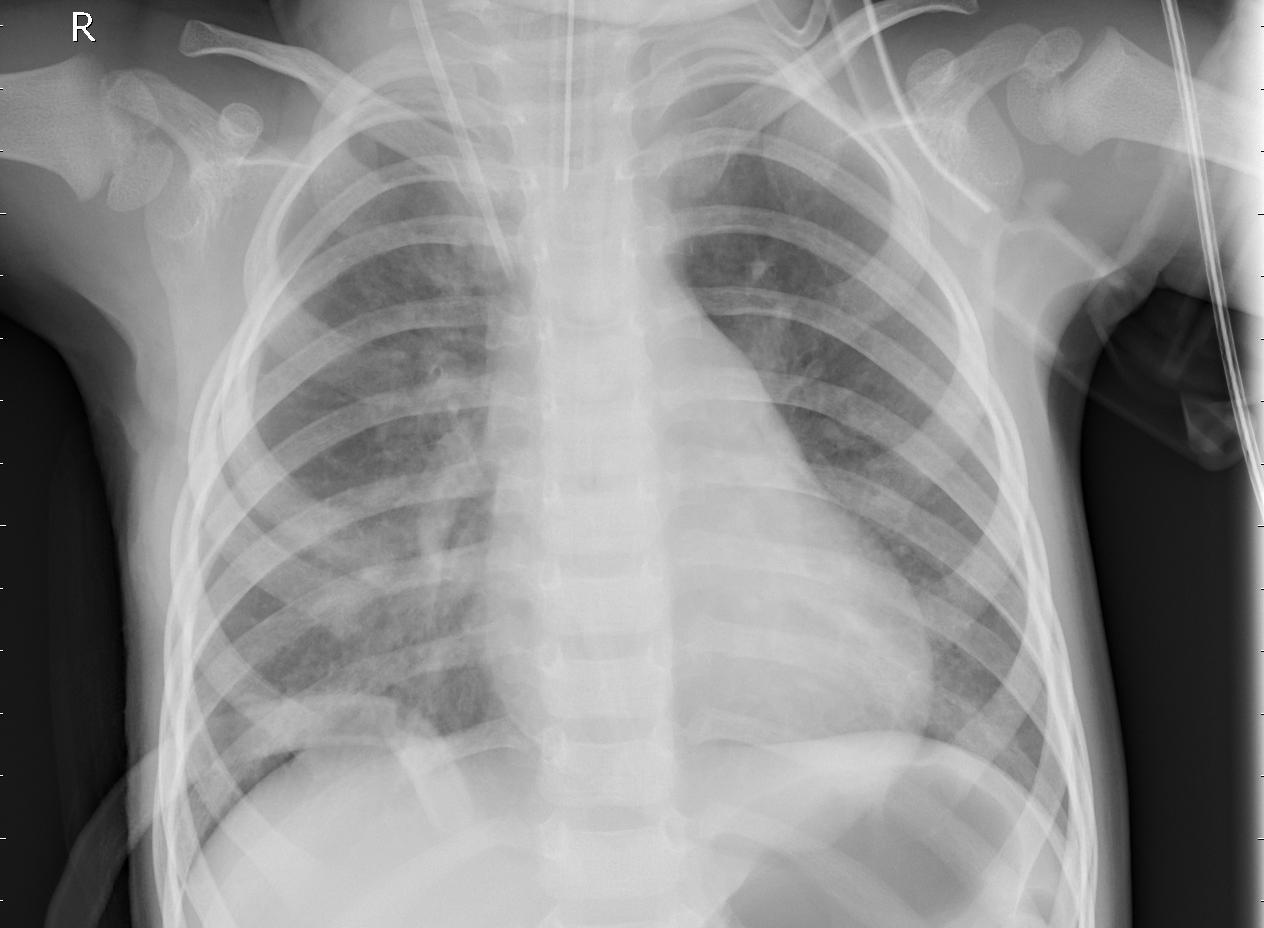
Diagnosis: PNEUMONIA